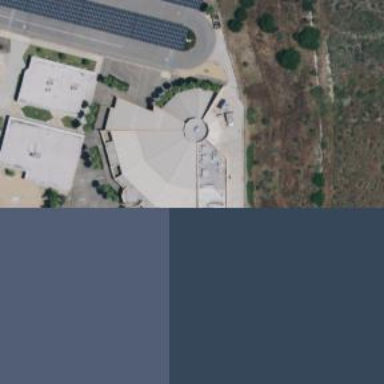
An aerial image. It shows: Educational building.